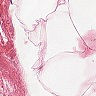
Metastatic tissue present: no